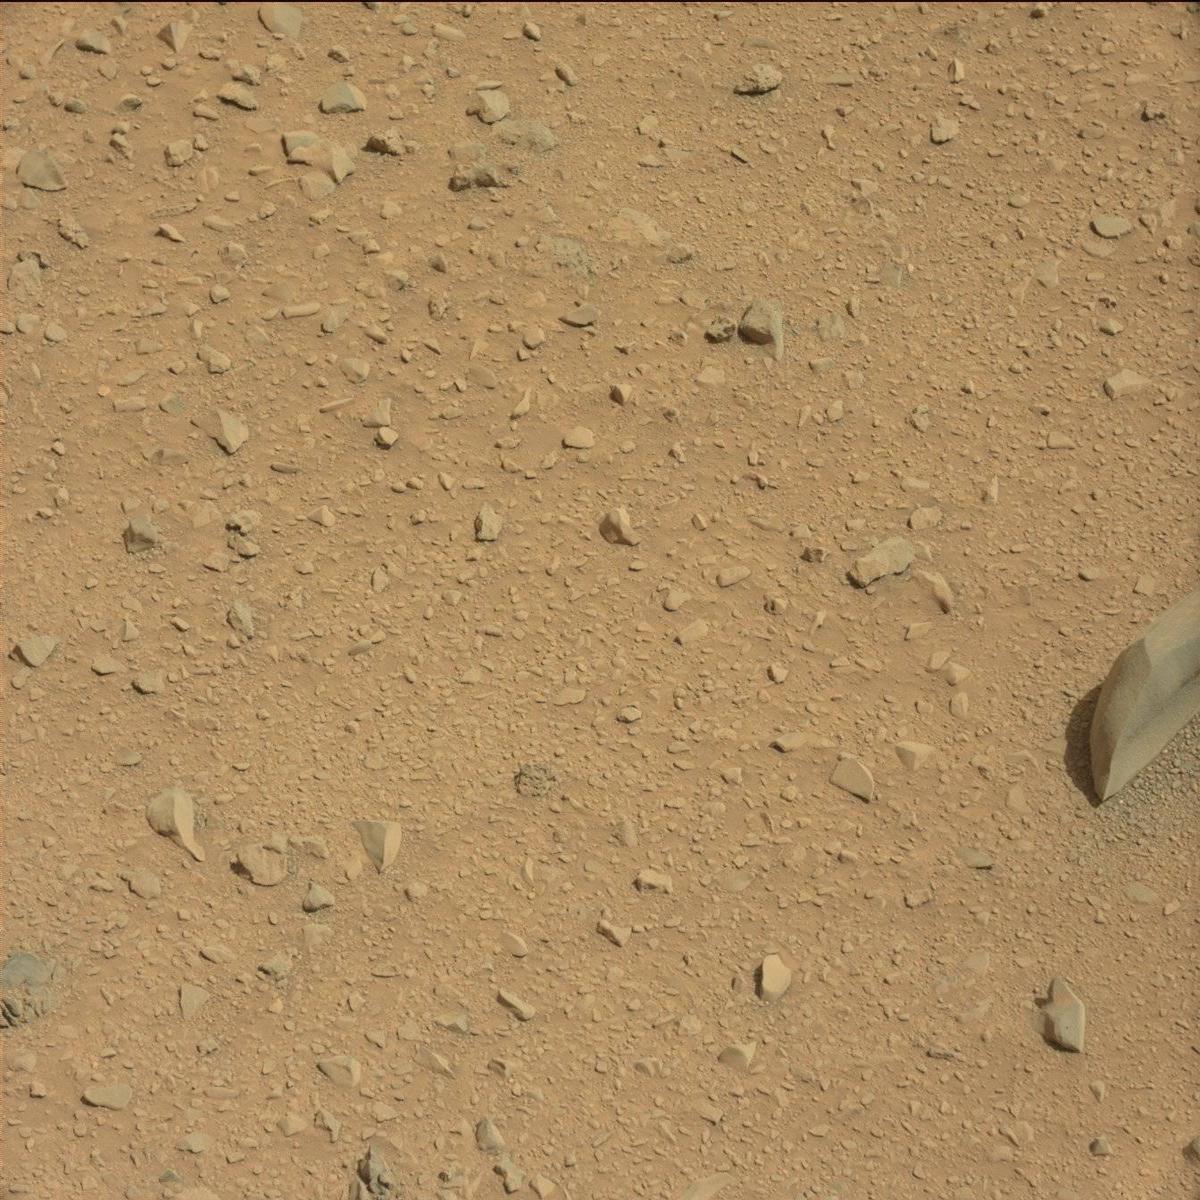
Terrain classes present: Bedrock, Rock, Sand / Soil